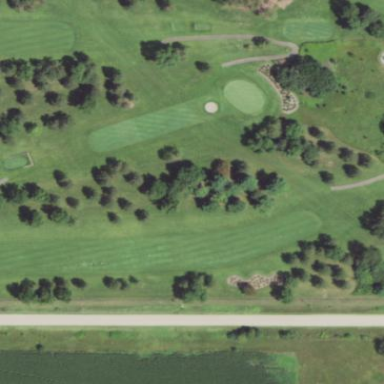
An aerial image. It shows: Rough grassy area used for golf.